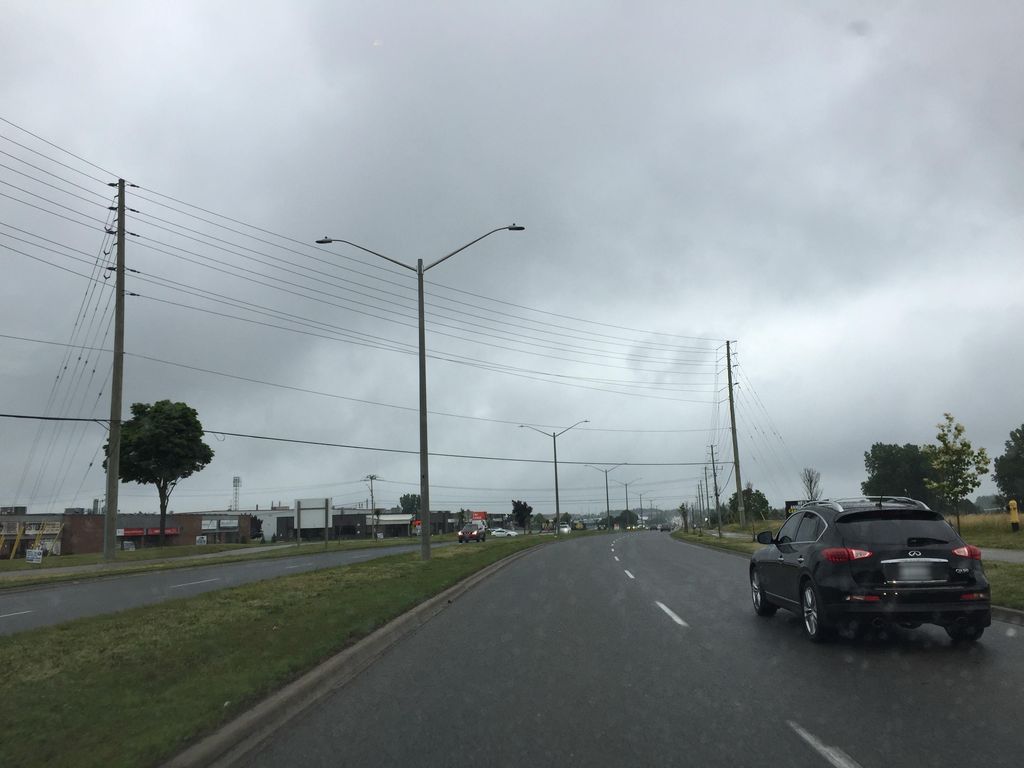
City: kitchener-waterloo